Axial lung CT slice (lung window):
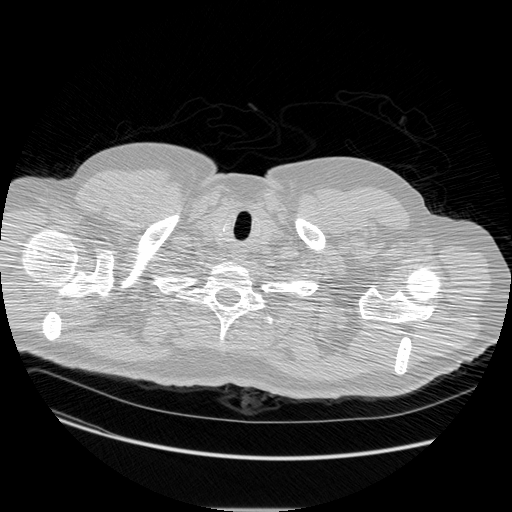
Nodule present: no